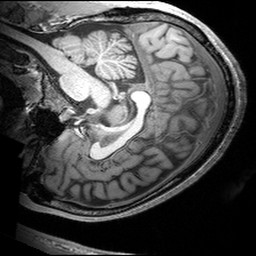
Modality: T1w
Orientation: sagittal
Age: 25
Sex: male
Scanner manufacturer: siemens
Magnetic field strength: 3 T
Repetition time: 2.53 s
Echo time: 0.00299 s